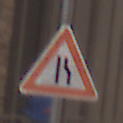
Verkehrszeichen: EinseitigVerengteFahrbahnRechts
Umgebung: Outdoor, Urban
Tageszeit: Midday
Wetter: PartlyCloudy
Licht: Natural
Jahreszeit: NotSpecified
Kontrast: MediumContrast